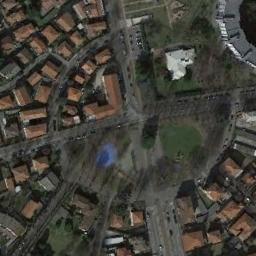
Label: roundabout